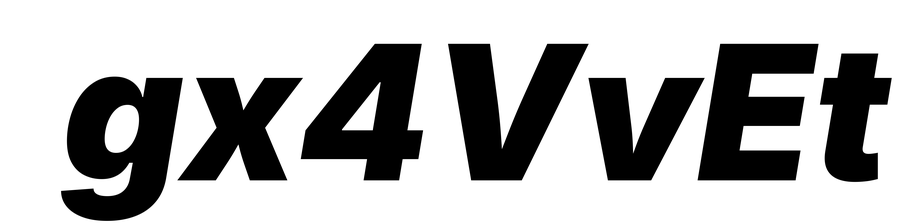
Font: Inter-Italic_Black_Italic